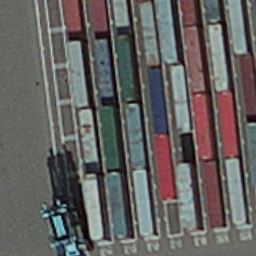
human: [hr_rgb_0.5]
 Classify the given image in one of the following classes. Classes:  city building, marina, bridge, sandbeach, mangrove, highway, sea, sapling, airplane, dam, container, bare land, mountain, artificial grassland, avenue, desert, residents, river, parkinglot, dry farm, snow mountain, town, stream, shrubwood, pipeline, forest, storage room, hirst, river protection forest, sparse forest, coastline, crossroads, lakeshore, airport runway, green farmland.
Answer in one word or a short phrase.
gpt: container